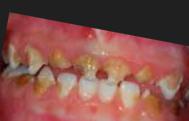
Condition: Caries